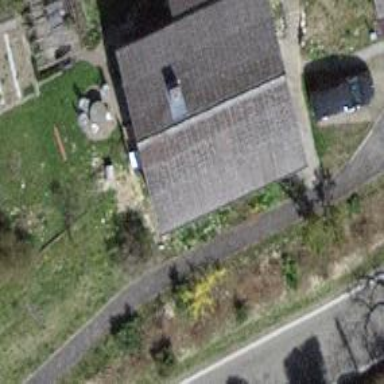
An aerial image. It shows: Building with tile roof.